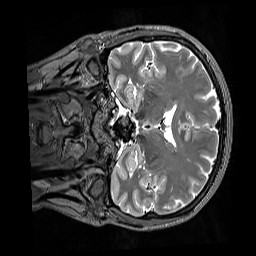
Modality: T2w
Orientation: coronal
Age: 48
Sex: female
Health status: healthy
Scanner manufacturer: siemens
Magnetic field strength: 3 T
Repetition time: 3.2 s
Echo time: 0.568 s